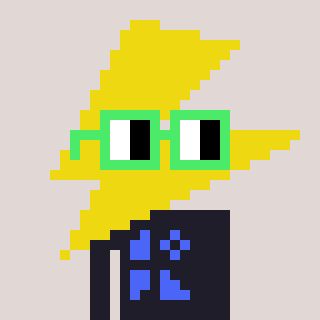
a pixel art character with square light green glasses, a lightning bolt-shaped head and a grayscale-colored body on a warm background